Current action and preconditions to check: path_clear

Your task: For each precondition in the list above, predict whether it will hold at this action.

Consider the current scene as observed from the mobile robot's camera, and analyze the predicted future states of all dynamic agents (e.g., people, animals, vehicles, or any moving entities) within the NEXT SECOND.

IMPORTANT: Only answer "very likely" if you are absolutely certain—based on strong, clear evidence—that a dynamic agent will violate the precondition in the predicted future state. Do NOT answer "very likely" for unlikely, ambiguous, or low-probability risks.

Ask yourself for each precondition: Is there a high probability, with clear and convincing evidence, that the predicted future states of any dynamic agent will interfere with the predicted future state of the currently executing action within the NEXT SECOND, causing that precondition to fail?

Assess the risk level based on these predictions. Use "likely" or "very likely" if motions create a clear risk of interference.

Use "neutral" or "improbable" if agents are nearby but their predicted paths are clearly diverging or non-conflicting.

Failure Risk Categories: "very improbable", "improbable", "neutral", "likely", "very likely"

Answer Format: Output ONLY the probability_of_failure value from these categories: "very improbable", "improbable", "neutral", "likely", "very likely"

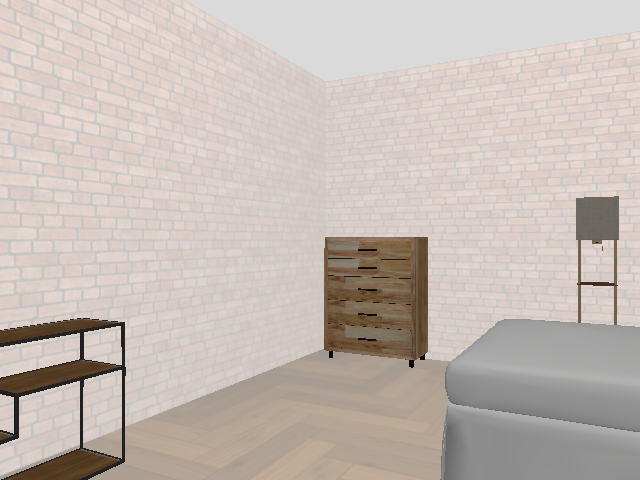

Answer: very improbable